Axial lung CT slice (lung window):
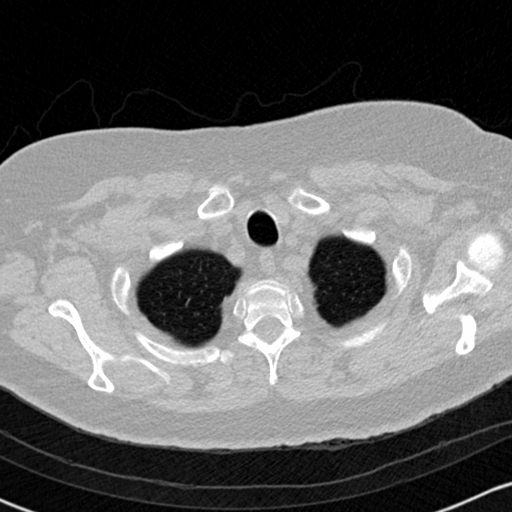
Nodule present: no